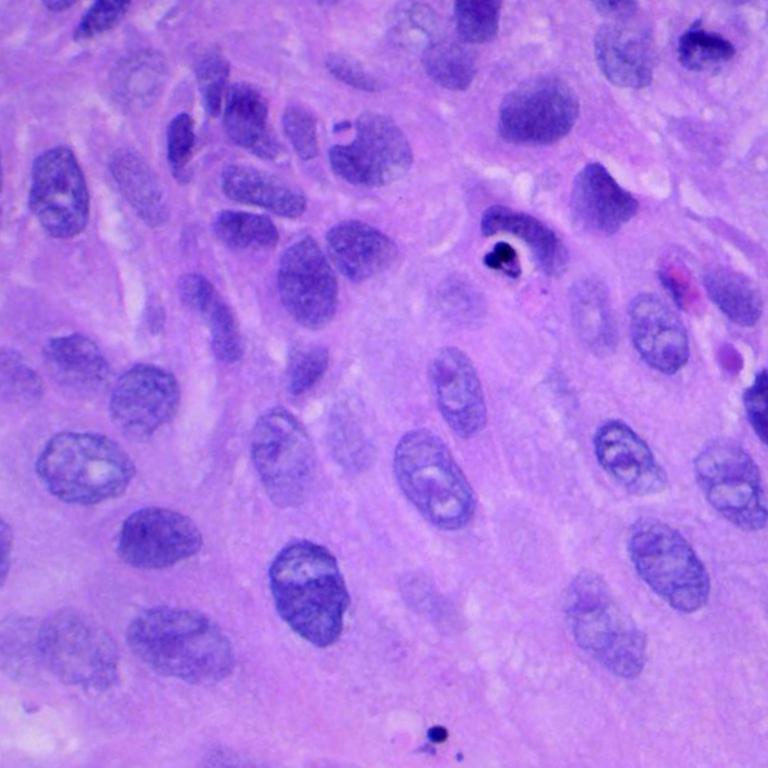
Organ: lung
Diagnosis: squamous carcinomas